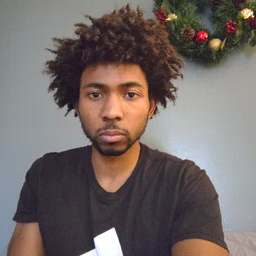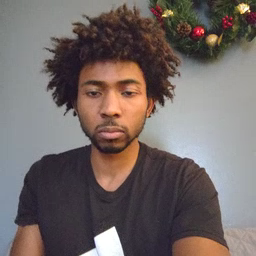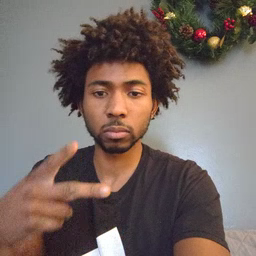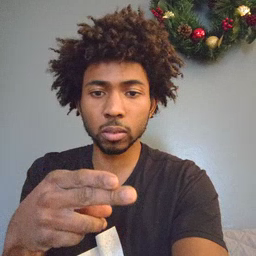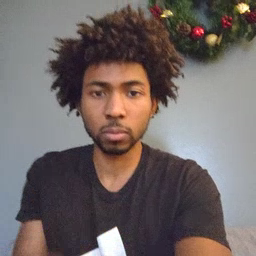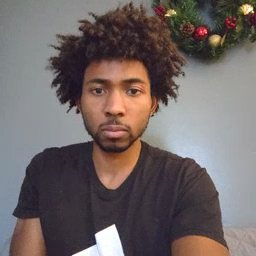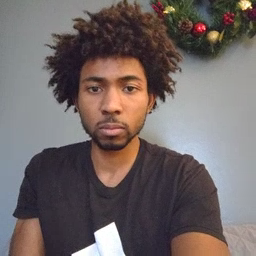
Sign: cut